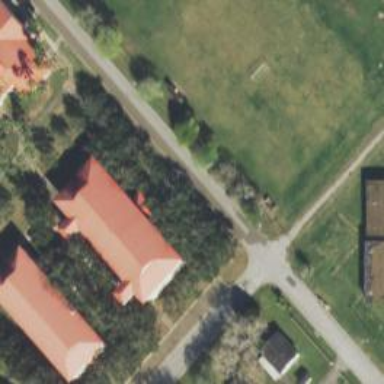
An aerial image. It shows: School building.